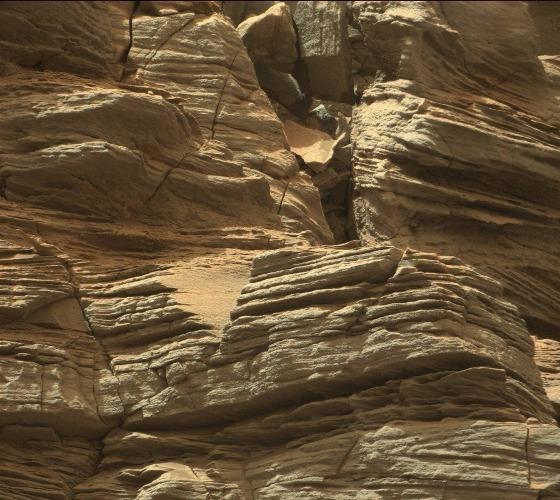
Terrain classes present: Bedrock, Rock